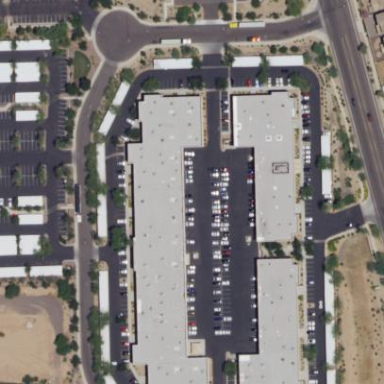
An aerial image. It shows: Asphalt parking aisle designated as service road.